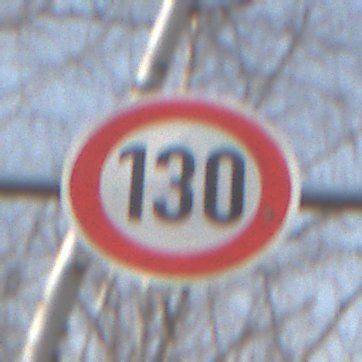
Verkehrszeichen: Geschwindigkeit130
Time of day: MorningAfternoon
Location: Outdoor (Nature)
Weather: Clear
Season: Winter
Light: Natural